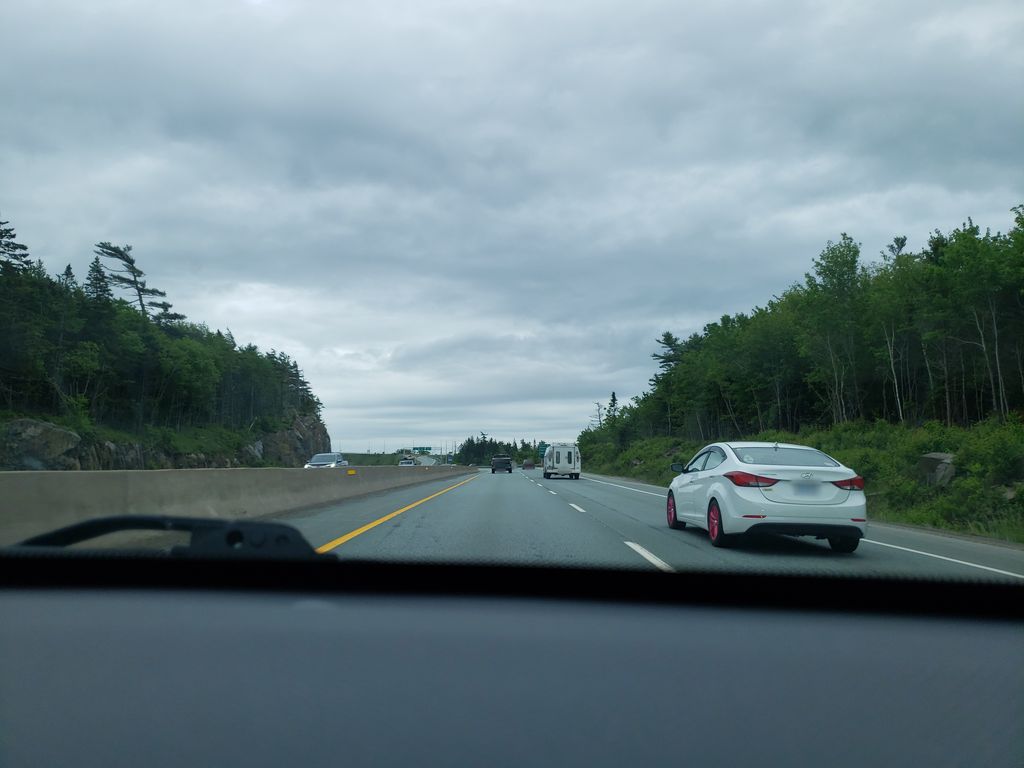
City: halifax